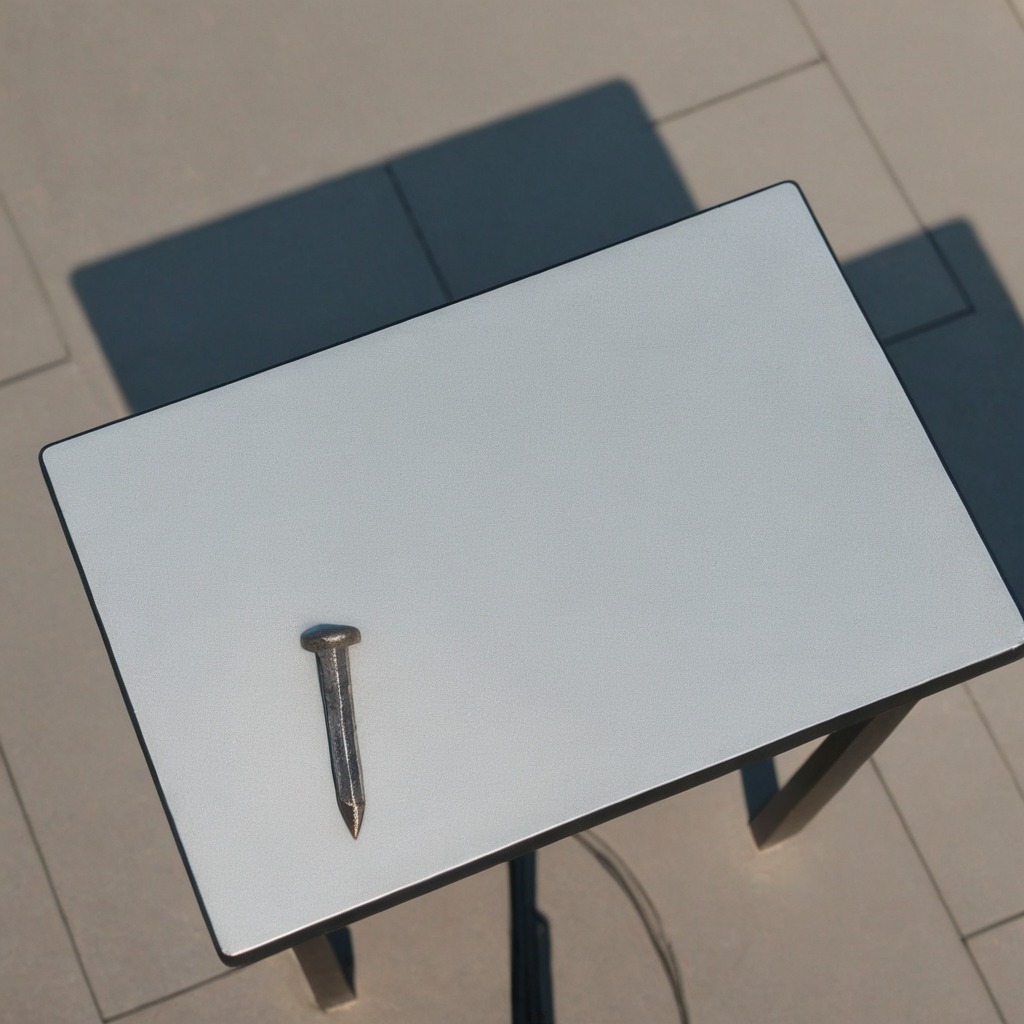
A nail is lying on the table.